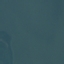
Land use / land cover: SeaLake